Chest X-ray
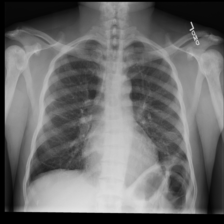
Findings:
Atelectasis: positive
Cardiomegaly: positive
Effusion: positive
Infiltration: negative
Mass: negative
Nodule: negative
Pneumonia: negative
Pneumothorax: negative
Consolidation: negative
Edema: negative
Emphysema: negative
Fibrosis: negative
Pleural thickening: negative
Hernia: negative